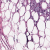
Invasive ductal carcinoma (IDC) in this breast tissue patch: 0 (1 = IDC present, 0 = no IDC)